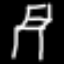
Label: chair